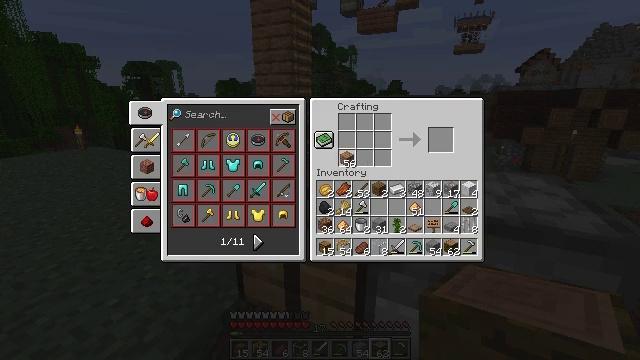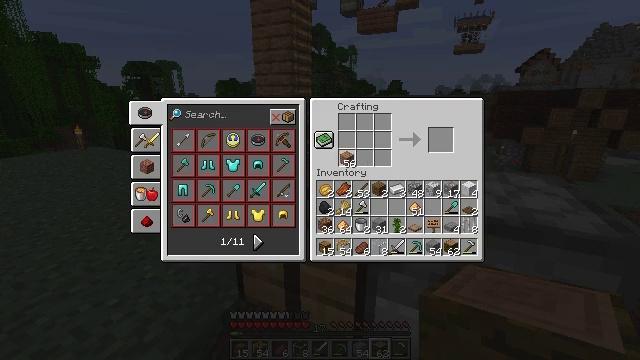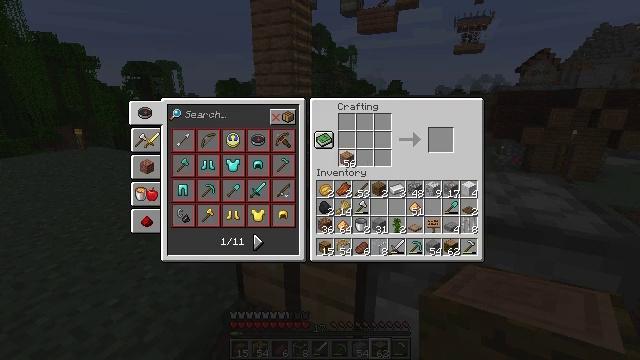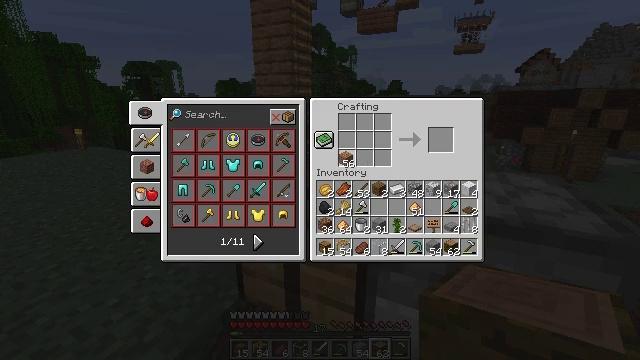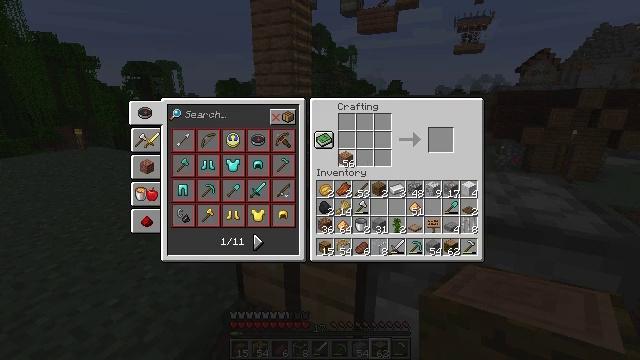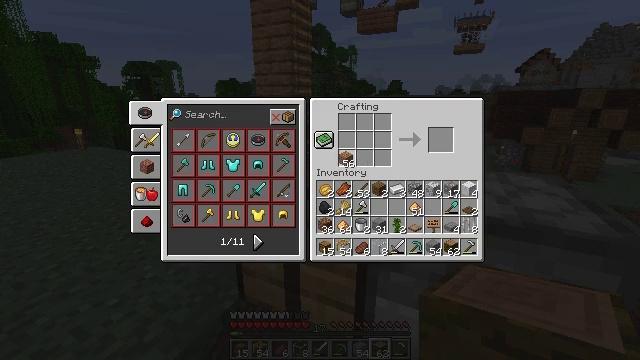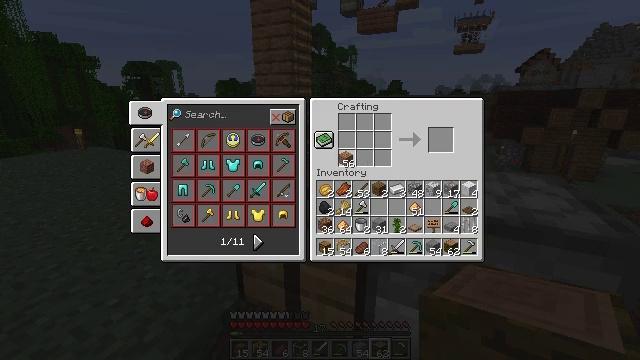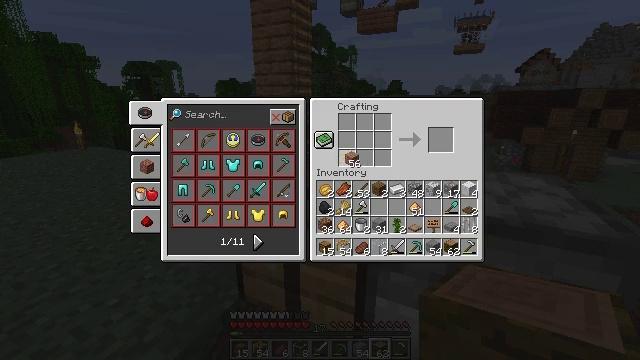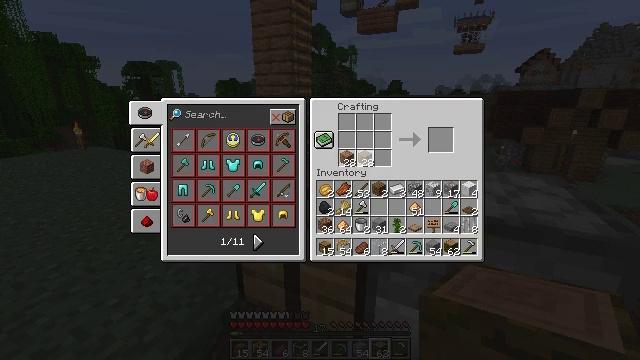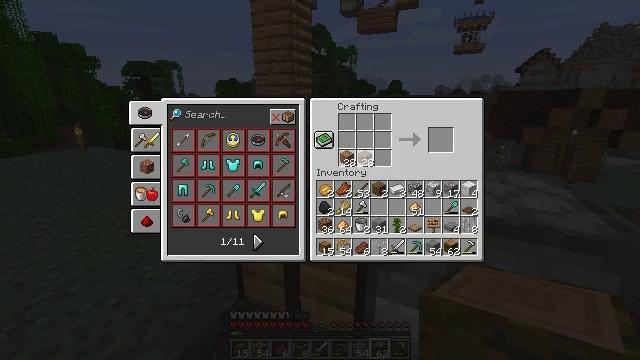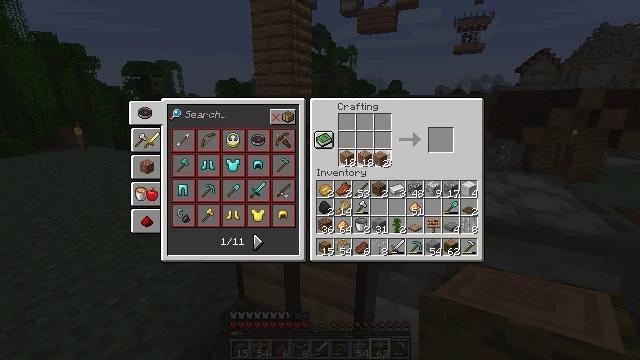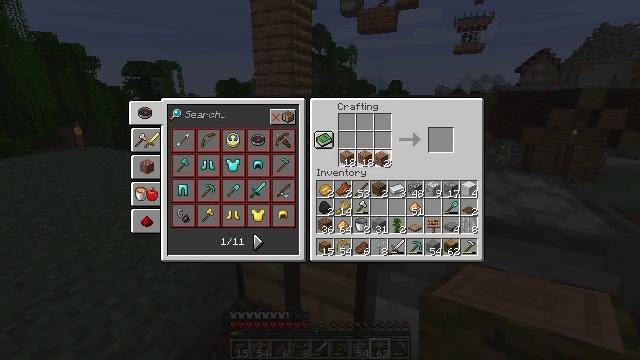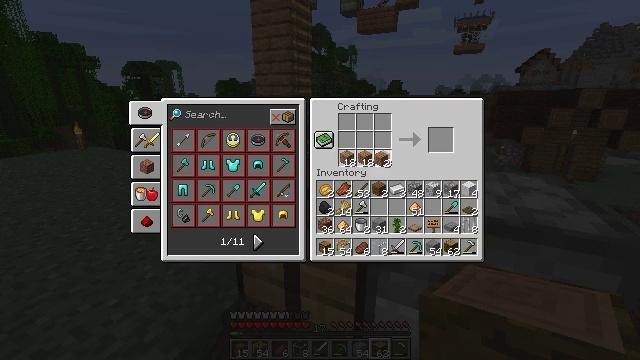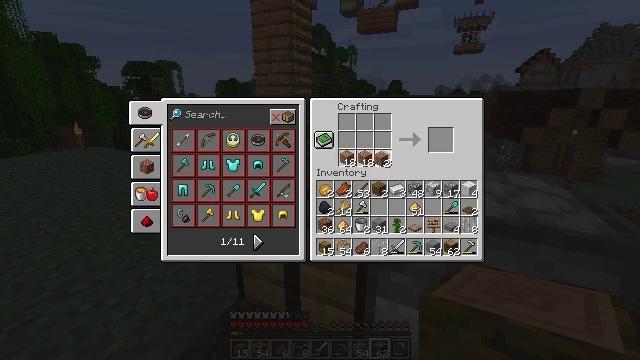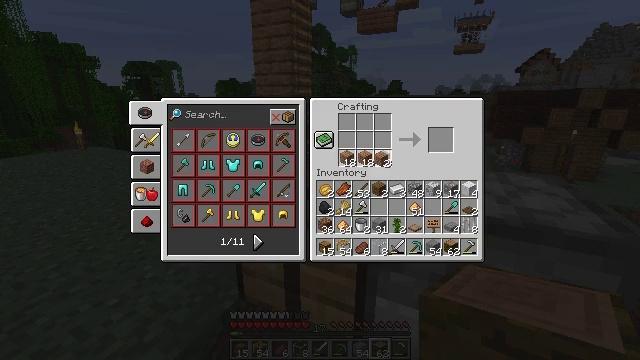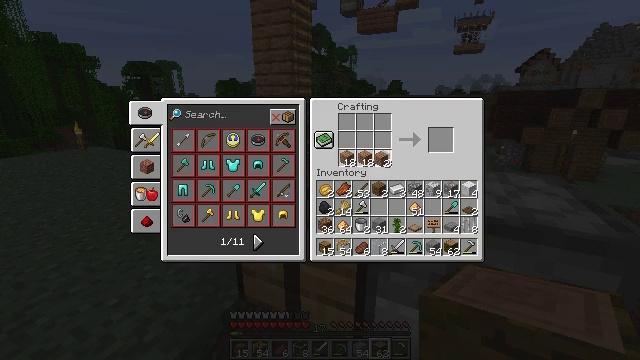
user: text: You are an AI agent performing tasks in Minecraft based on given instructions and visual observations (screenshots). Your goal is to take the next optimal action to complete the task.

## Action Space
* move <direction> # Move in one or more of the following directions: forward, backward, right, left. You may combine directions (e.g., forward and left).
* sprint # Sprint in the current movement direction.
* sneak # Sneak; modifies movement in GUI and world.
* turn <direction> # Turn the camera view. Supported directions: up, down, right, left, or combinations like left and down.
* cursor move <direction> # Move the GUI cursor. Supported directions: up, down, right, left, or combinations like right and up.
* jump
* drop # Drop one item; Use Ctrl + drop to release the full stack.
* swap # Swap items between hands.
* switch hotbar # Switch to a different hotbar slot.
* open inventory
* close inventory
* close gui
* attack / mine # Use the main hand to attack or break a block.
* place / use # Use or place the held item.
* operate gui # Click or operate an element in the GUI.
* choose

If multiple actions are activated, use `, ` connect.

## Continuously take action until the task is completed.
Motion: motion action
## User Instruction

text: Put jungle planks in the crafting grid to craft a jungle slab.
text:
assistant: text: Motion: sneak
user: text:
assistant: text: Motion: sneak
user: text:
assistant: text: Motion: sneak
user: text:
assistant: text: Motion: sneak
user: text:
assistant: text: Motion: sneak, operate gui
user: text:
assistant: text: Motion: sneak, operate gui
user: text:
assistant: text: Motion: sneak, operate gui
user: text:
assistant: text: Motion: sneak, cursor move right, operate gui
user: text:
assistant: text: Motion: sneak, cursor move right, operate gui
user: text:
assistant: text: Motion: sneak, cursor move right, operate gui
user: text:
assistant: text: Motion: sneak, operate gui
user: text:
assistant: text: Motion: sneak, operate gui
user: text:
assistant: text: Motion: sneak, operate gui
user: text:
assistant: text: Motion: sneak, operate gui
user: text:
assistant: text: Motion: sneak, operate gui
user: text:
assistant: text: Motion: sneak, operate gui
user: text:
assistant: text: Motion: sneak, operate gui
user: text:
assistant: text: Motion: sneak
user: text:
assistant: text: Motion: no_op
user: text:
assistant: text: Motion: no_op
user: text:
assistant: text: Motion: no_op
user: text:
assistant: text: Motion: cursor move down
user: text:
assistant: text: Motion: cursor move down
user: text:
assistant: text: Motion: cursor move right and down
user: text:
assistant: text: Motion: cursor move right
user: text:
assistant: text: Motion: no_op
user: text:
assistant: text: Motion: no_op
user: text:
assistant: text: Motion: no_op
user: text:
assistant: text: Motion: no_op
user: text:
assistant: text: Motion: no_op